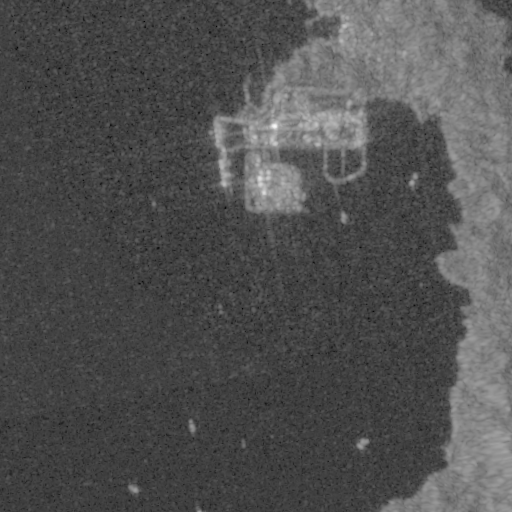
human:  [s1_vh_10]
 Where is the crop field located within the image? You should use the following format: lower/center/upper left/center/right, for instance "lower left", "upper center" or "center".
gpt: The crop field is located in the upper right of the image.
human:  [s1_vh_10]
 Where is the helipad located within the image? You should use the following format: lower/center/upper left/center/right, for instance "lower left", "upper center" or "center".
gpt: The helipad is located in the upper center of the image.
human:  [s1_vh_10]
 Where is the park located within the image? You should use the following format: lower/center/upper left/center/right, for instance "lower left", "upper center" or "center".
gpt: The park is located in the upper right of the image.
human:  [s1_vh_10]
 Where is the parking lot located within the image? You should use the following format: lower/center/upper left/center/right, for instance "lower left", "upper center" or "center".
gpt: The parking lot is located in the upper right of the image.
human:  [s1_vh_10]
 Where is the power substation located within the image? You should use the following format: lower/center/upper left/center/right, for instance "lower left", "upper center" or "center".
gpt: The power substation is located in the upper center of the image.
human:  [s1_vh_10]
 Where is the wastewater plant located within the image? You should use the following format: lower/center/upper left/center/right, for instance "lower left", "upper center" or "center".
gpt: The wastewater plant is located in the upper center of the image.
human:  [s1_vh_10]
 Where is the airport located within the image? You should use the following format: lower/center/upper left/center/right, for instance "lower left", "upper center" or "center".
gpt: There is no airport in the image.

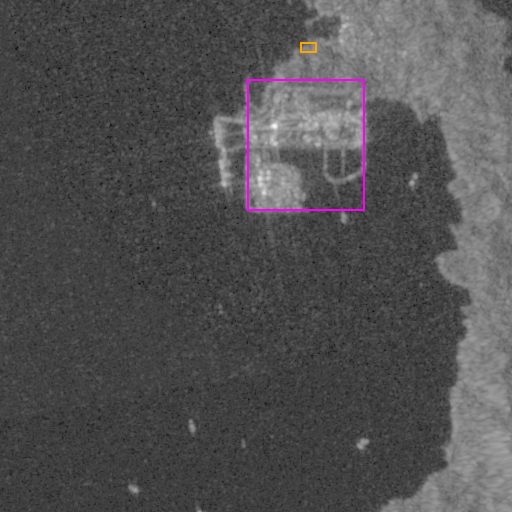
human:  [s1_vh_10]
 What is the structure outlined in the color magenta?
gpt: The structure outlined in magenta is a power plant.
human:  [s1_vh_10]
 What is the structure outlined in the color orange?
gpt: The structure outlined in orange is a wastewater plant.
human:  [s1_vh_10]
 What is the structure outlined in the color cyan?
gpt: There is no cyan outline.